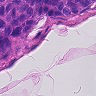
Metastatic tissue present: yes